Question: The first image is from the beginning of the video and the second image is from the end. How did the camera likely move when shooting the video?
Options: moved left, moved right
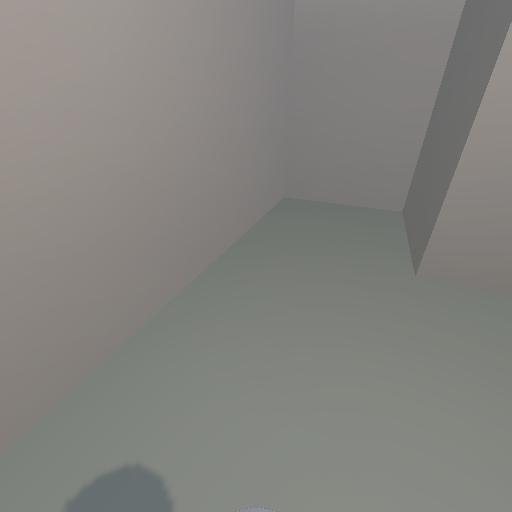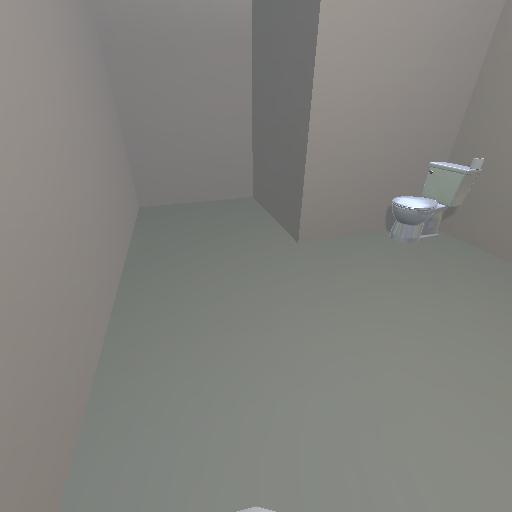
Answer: moved left